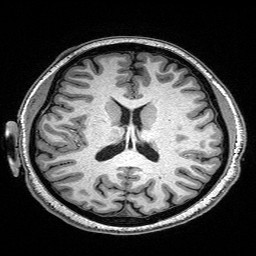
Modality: T1w
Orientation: coronal